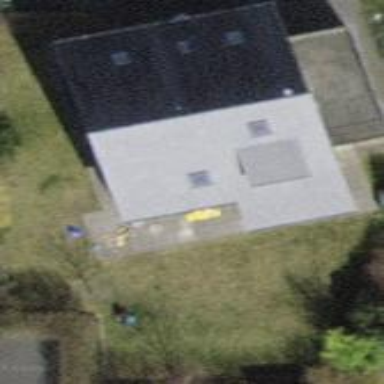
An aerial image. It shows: Detached building with gabled roof.